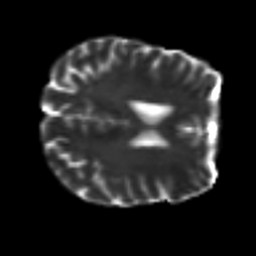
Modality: T2w
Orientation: axial
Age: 38
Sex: male
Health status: healthy
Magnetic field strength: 3 T
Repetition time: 7 s
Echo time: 0.0926 s